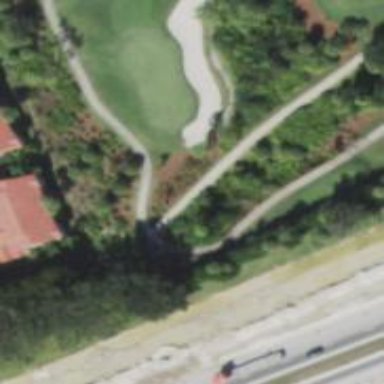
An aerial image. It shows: Golf cartpath that is also road path.